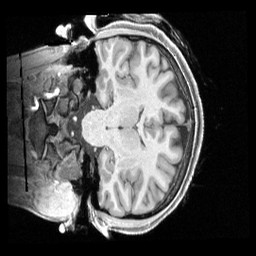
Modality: T1w
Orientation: coronal
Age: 22
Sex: female
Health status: healthy
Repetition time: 2.4 s
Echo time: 0.00222 s